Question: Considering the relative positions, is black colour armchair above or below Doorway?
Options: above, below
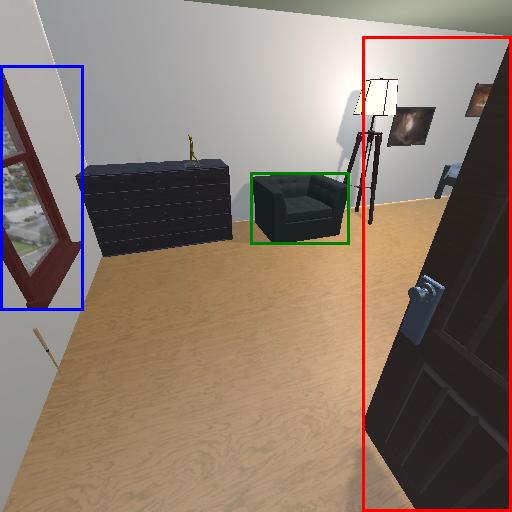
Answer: above